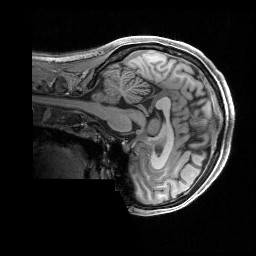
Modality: T1w
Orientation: sagittal
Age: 27
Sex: female
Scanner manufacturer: siemens
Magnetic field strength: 3 T
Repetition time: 2.4 s
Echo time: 0.00256 s